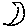
Label: moon